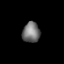
Tissue: prostate
Cell type: Epithelial cells
Senescence score: 0.3226
Nuclear area (px): 347
Mean DAPI intensity: 115.412